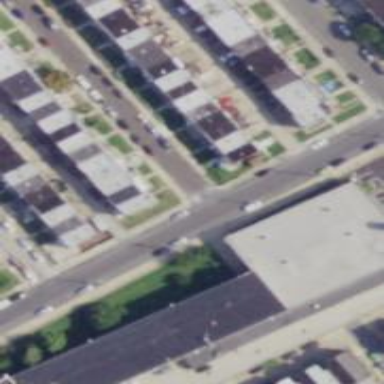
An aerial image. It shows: Alley classified as service road.